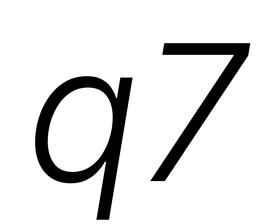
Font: Inter-Italic_Light_Italic